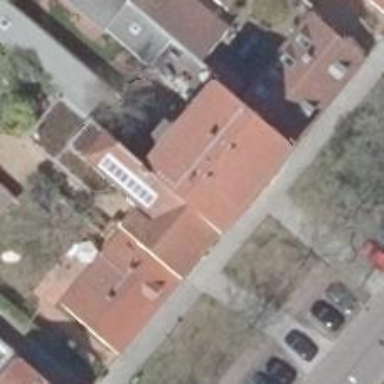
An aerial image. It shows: Residential building with gabled roof made of red roof tiles.